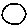
Label: circle